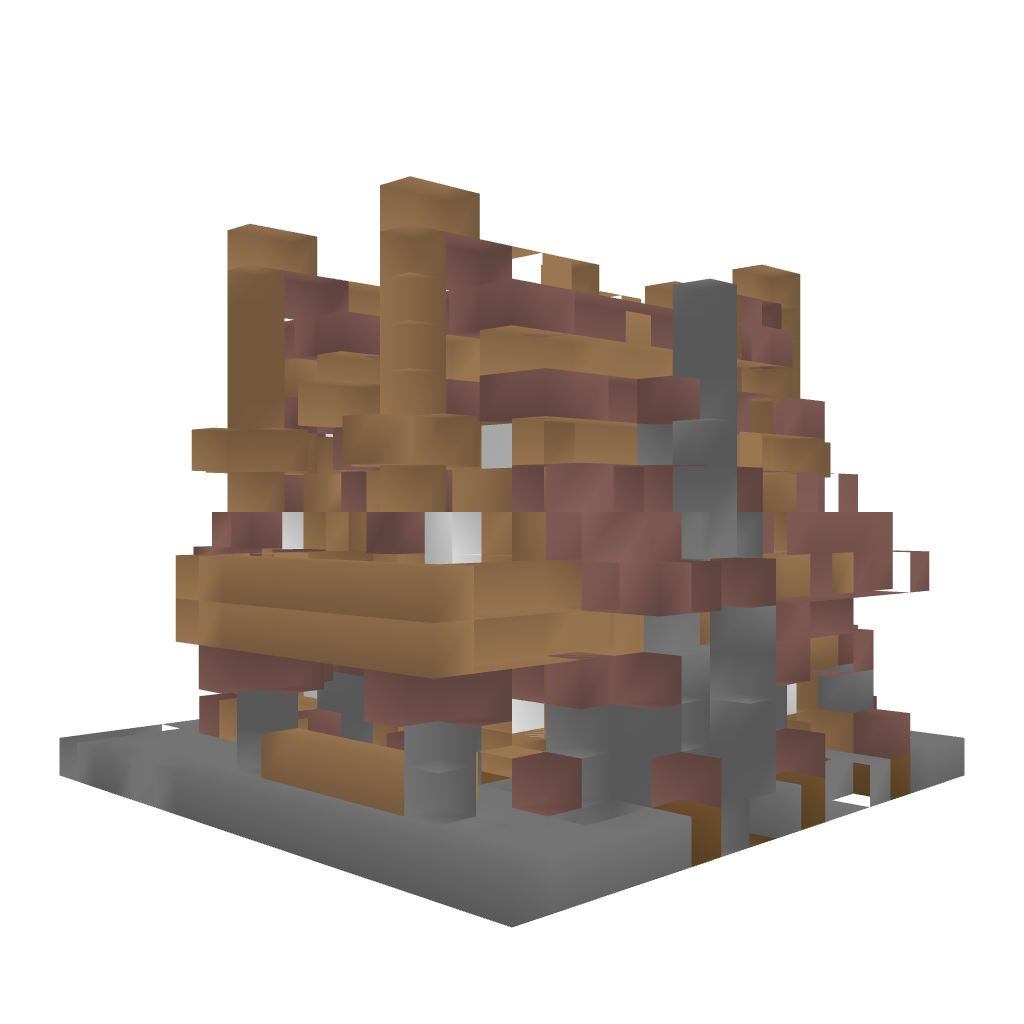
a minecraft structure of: Medieval House high quality